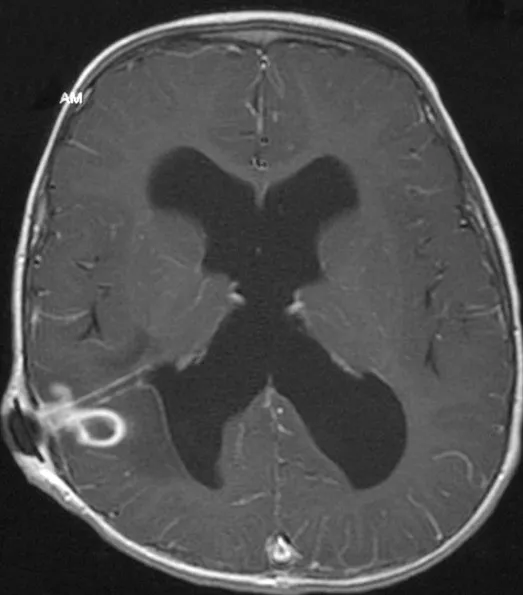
MRI (T1 + contrast): showing a small ring-enhancing lesion with mild surrounding edema adjacent to the ventricular catheter and ventricular dilatation.
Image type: radiology (mri)